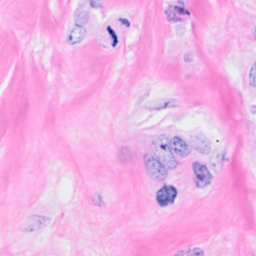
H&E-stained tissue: Breast